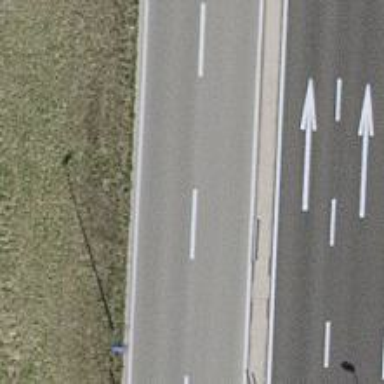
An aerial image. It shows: Trunk highway.